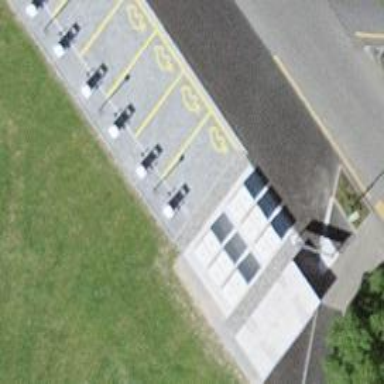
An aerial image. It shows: Charging station.